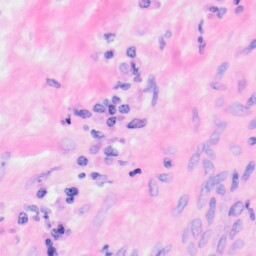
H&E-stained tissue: Kidney